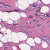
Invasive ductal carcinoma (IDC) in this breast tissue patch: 1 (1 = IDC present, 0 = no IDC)